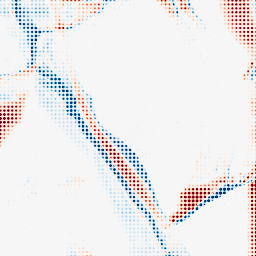
Category: morphological
Decomposition family: morphological_ellipse
Decomposition parameters: operation: average
width: 5
height: 50
Upsampling method: sinc_hamming
Upsampling parameters: scale: 8
kernel_size: 4
Upsampling scale: 8